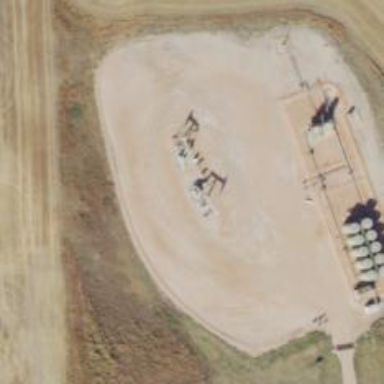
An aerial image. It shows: Petroleum well that is man-made.